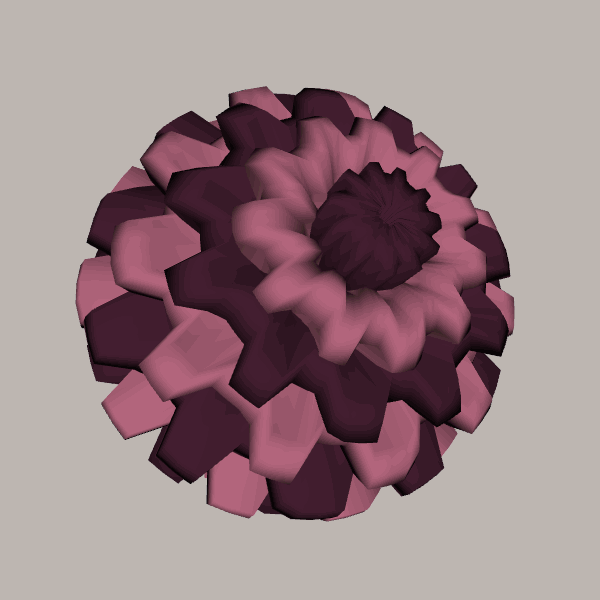
Background: light